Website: bh-photo
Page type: gifting
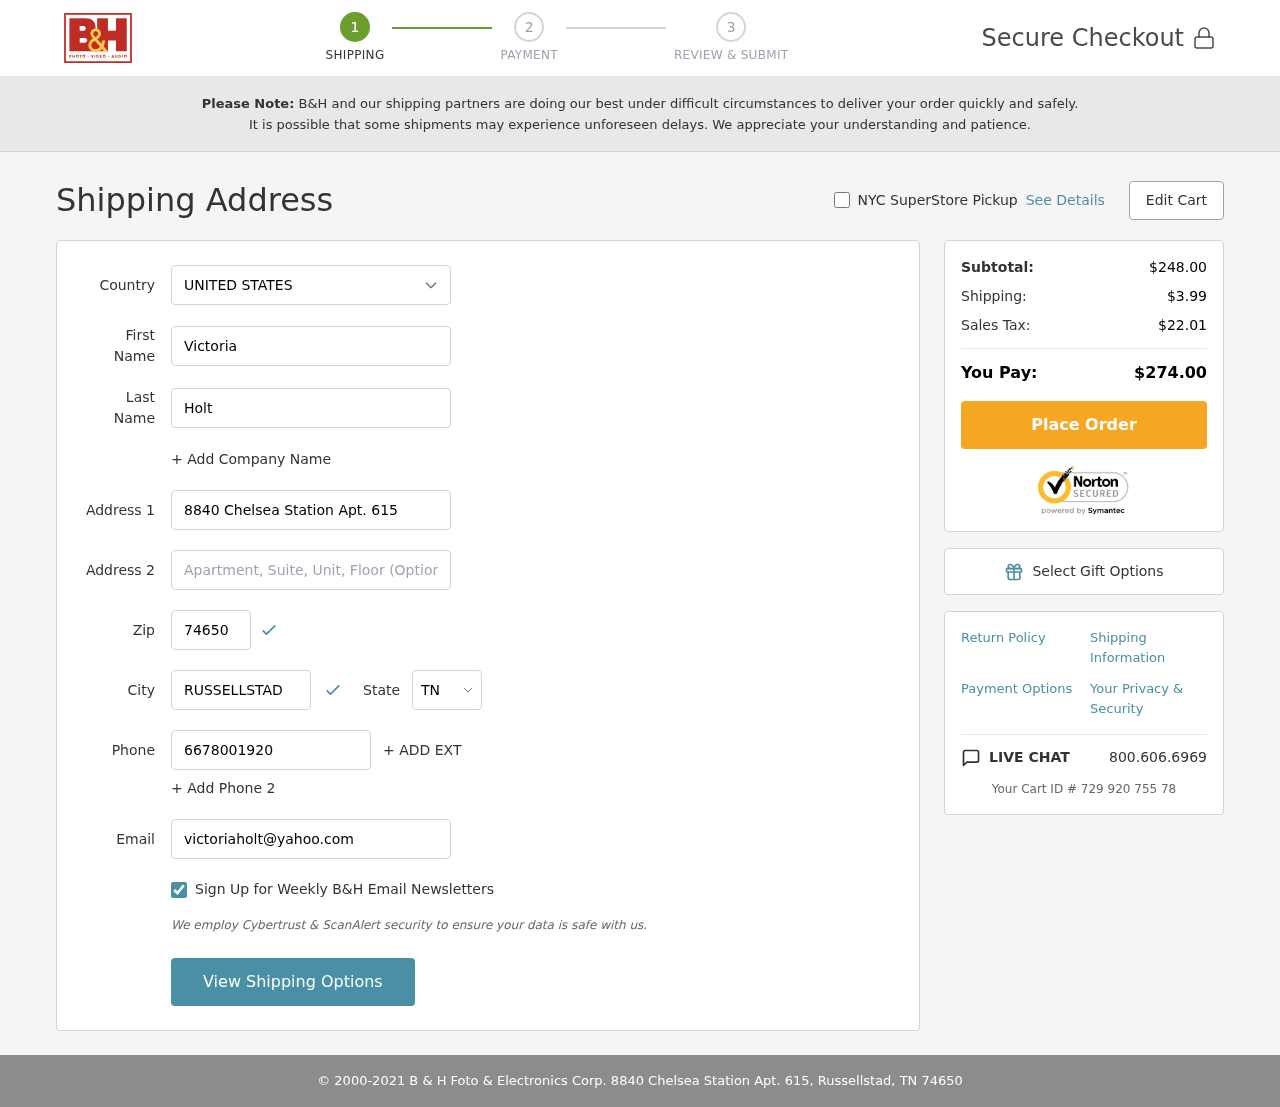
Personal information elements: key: PII_CITY
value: Russellstad
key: PII_COUNTRY
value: United States
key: PII_EMAIL
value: victoriaholt@yahoo.com
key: PII_FIRSTNAME
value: Victoria
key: PII_LASTNAME
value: Holt
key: PII_PHONE
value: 6678001920
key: PII_POSTCODE
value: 74650
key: PII_STATE_ABBR
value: TN
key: PII_STREET
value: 8840 Chelsea Station Apt. 615
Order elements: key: ORDER_SUBTOTAL
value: $248.00
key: ORDER_SHIPPING_COST
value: $3.99
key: ORDER_TAX
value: $22.01
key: ORDER_TOTAL
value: $274.00
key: ORDER_ID
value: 729 920 755 78